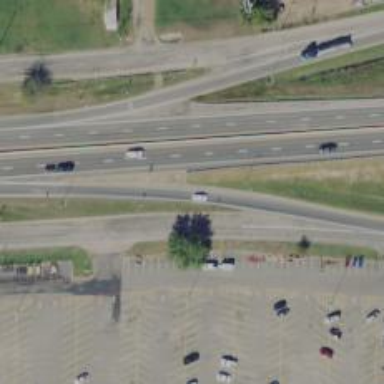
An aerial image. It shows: Trunk link highway.